Question: I have some combo boxes that require user input. In Access 2000 I am linking to our ERP database (FoxPro) via ODBC. So, I cannot modify the table structure at all. For whatever reason, a lot of the fields have leading zeros. I have set as on the combo boxes.
Sample of the combo boxes:

I would like it if the user did not have to enter the leading zeros. However, if the user where to enter 47009, they would get the error:
'''
The text you entered isn't an item in the list.
'''
The fields are text and my row source looks like:
'''
SELECT recid, recnum FROM receiver ORDER BY recnum;
'''
and I am binding to the first column.
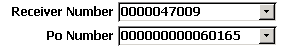
Answer: For the combo box's Row Source, you can use a query which discards the leading zeros from the 'recnum' field string values. Stripping those zeros is easy with a regular expression in a custom VBA function. Here is an Immediate window demonstration of the 'StripLeadingZeros()' function included below.
'''
? StripLeadingZeros("000000AV1-00011")
AV1-00011
? StripLeadingZeros("000000TI1-00035")
TI1-00035
'''
So you can use that function in a query such as this ...
'''
SELECT recid, StripLeadingZeros(recnum) FROM receiver ORDER BY 2;
'''
With that query as the combo box's row source, the user will not see the leading zeros. If they do need to see, but not type, the leading zeros, you could add 'recnum' again by itself as a third column.
If your string values contained digits, the task would be simpler. You could use the 'Val()' function to cast those strings as numbers. You could still use 'StripLeadingZeros()', but 'Val()' should be faster.
'''
SELECT recid, Val(recnum) FROM receiver ORDER BY 2;
'''
'''
Public Function StripLeadingZeros(ByVal pstrInput As String) As String
Static re As Object
If re Is Nothing Then
Set re = CreateObject("VBScript.RegExp")
re.pattern = "^0*"
End If
StripLeadingZeros = re.Replace(pstrInput, vbNullString)
End Function
'''